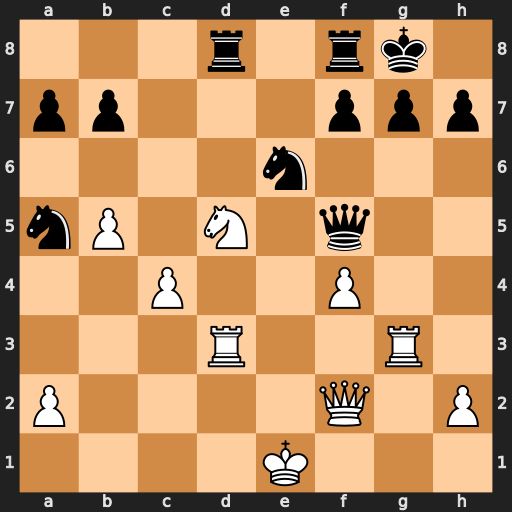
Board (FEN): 3r1rk1/pp3ppp/4n3/nP1N1q2/2P2P2/3R2R1/P4Q1P/4K3
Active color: w
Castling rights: -
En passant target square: -
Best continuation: Ne7+ Kh8 Nxf5